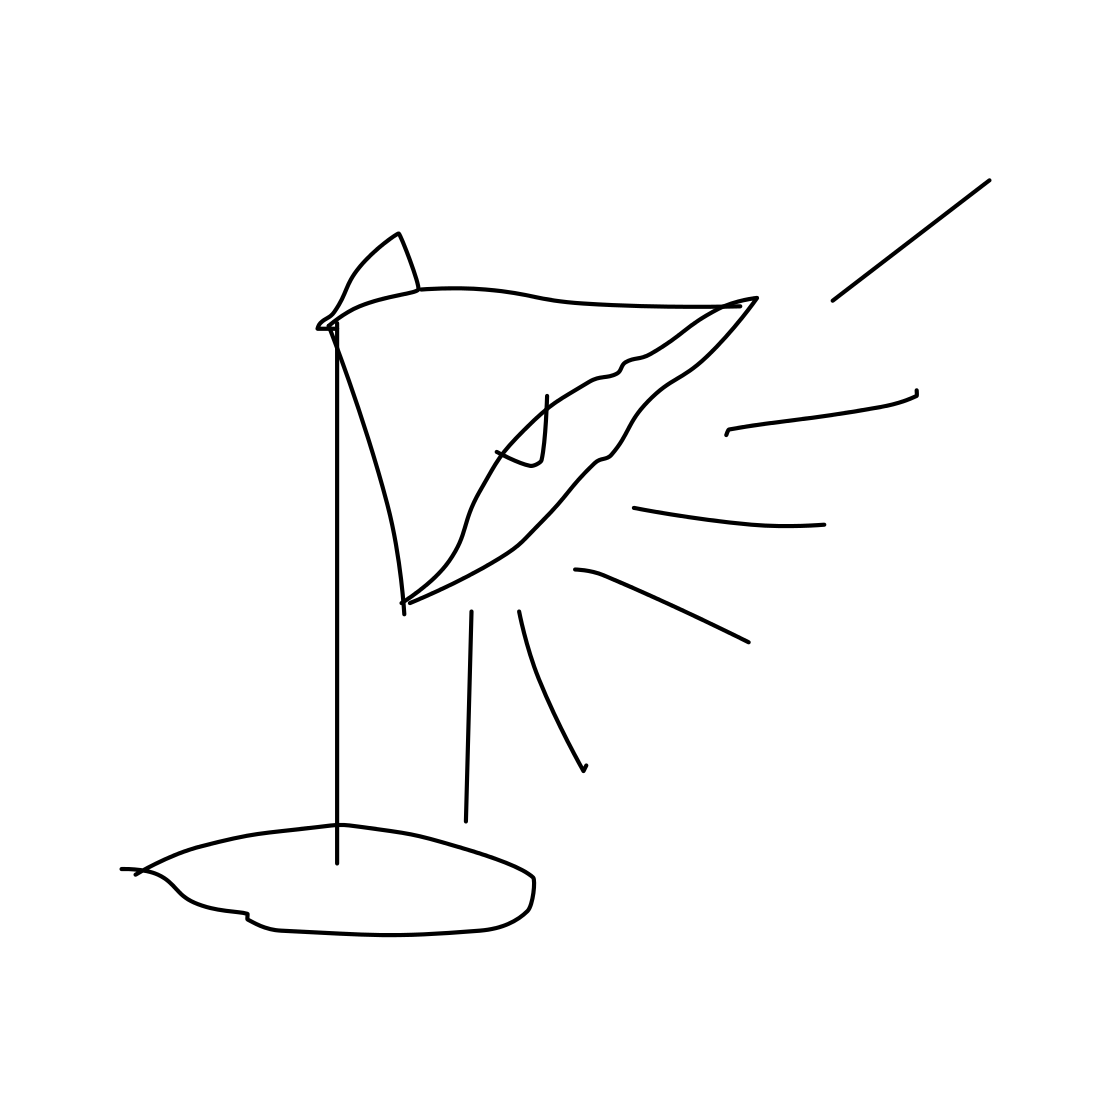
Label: tablelamp